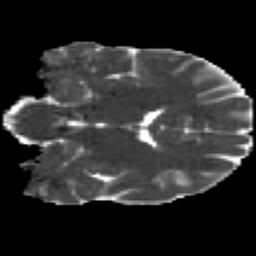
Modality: MD
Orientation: coronal
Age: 29
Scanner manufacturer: siemens
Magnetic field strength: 3 T
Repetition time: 2.2 s
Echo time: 0.084 s